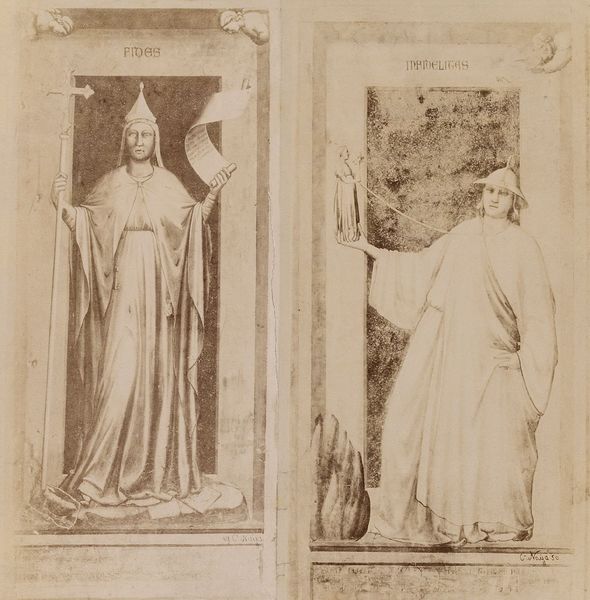
Titel: Padua - Arenakapelle: Tugenden und Laster, Iustitia und Iniustitia von Giotto
Künstler: Carlo Naya
Standort: Hamburg
Institution: Museum für Kunst und Gewerbe Hamburg
Schlagwörter: malerei, kirche, foto, fotografie, photographie, glaube, religion, photo, karton, fresko, deckenmalerei, fides, personifikationen, albumin, darstellungen, tugenden, lichtbild, laster, unglaube, bildwerke, infidelitas, angewandte und bildende kunst, hessische systematik, schwarzweißpositivverfahren, silbersalzverfahren, schwarzweißfotografie, reproduktionsfotografie, kunstreproduktion, reproduktionsphotographie, albuminpapier